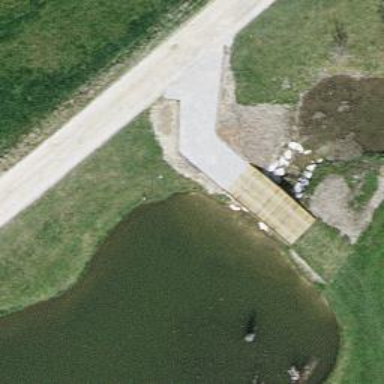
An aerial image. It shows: Designated golf cart path.